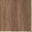
Piece: xx